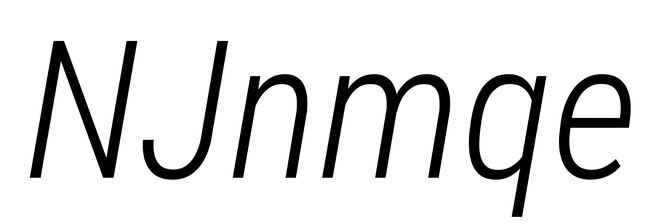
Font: Roboto-Italic_Condensed_Light_Italic